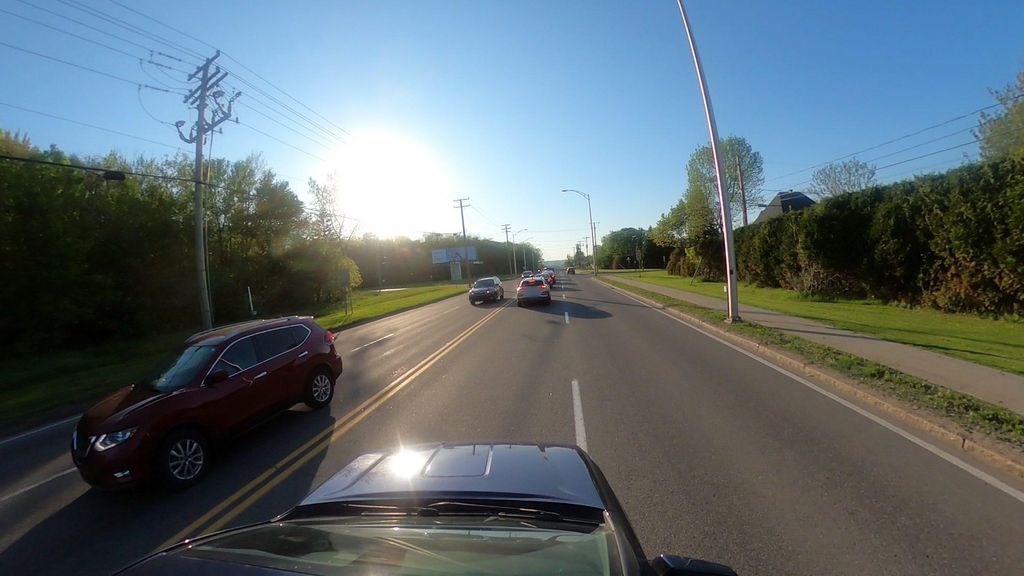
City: quebec_city